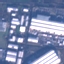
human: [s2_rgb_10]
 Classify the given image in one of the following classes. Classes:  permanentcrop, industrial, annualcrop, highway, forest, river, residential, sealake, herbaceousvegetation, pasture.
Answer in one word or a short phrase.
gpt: Industrial